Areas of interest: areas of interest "Pharmacy"
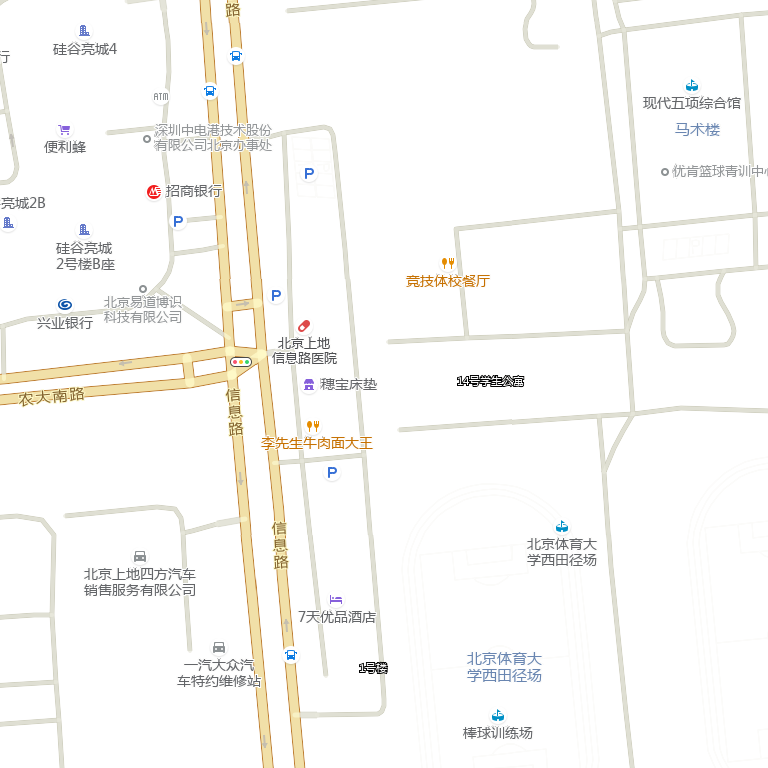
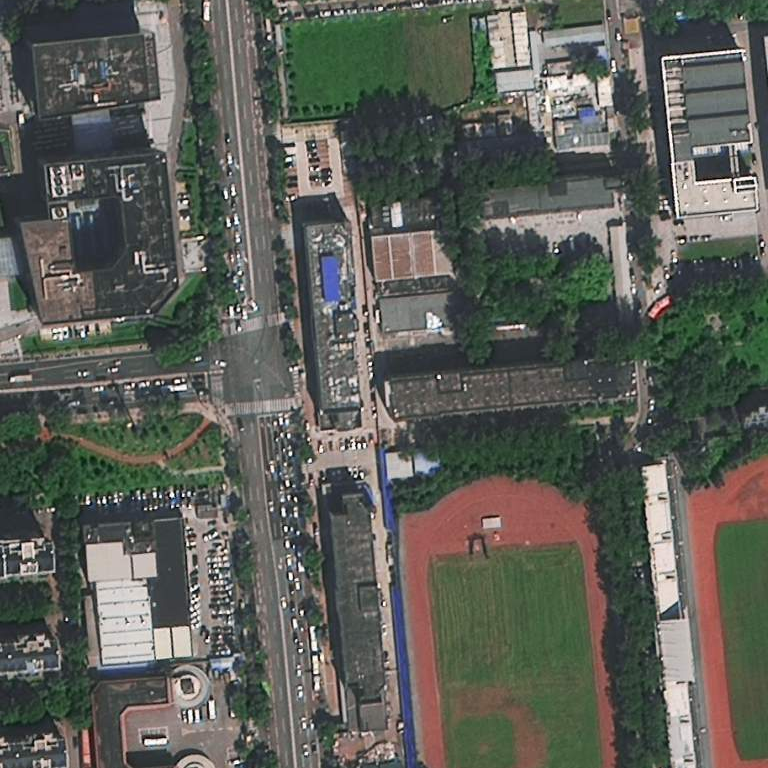